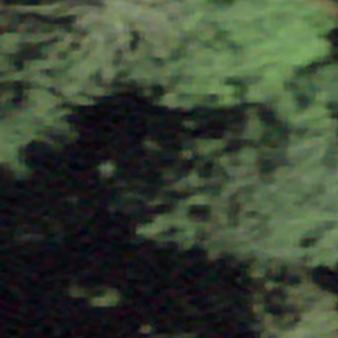
Label: other